Aerial crown-view tile of a tropical tree (Barro Colorado Island, Panama), acquired 20250217:
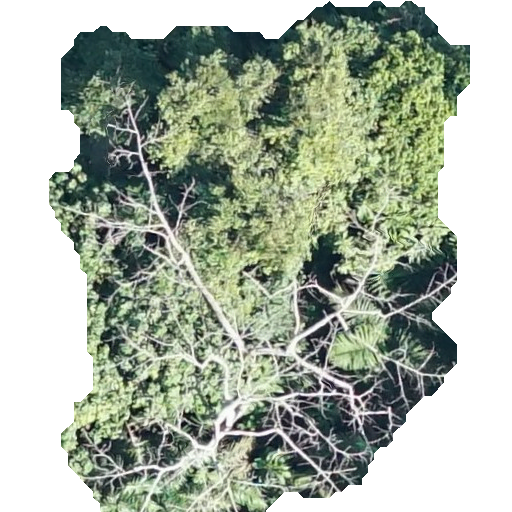
Species: Spondias radlkoferi
GBIF accepted scientific name: Spondias radlkoferi
Crown area: 255.811 m²